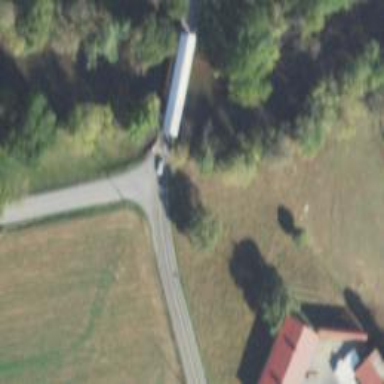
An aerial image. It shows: Tertiary road leading to charming covered bridge.